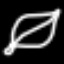
Label: leaf